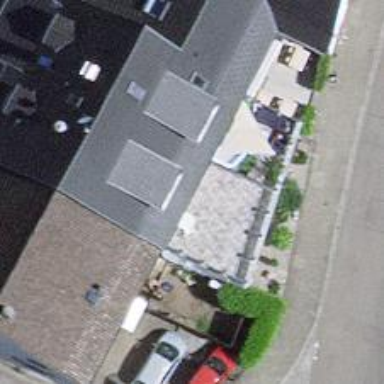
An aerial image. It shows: Restaurant.